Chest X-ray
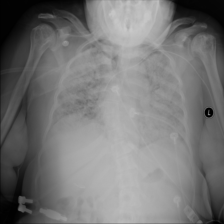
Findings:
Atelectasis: negative
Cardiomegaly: negative
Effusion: negative
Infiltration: negative
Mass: negative
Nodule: negative
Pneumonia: negative
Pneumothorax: negative
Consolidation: negative
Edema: positive
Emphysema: negative
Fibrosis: negative
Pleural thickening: negative
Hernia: negative